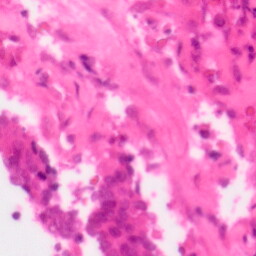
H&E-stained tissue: Colon